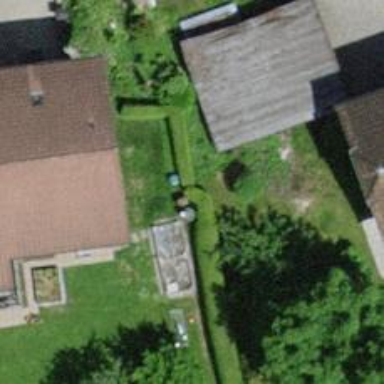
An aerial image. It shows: Hedge acting as barrier.